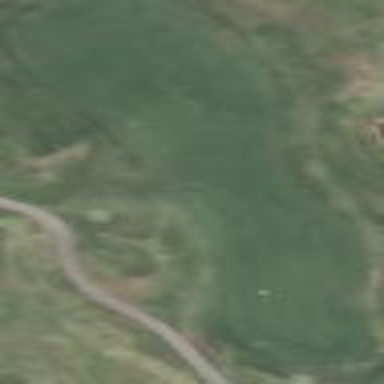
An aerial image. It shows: Grassy area designated as golf fairway.